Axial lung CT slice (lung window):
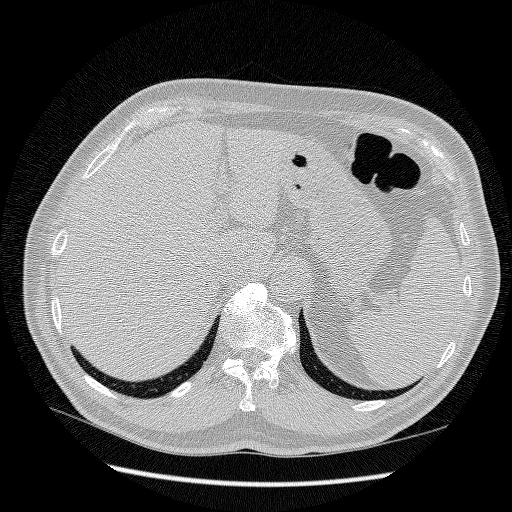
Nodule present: no